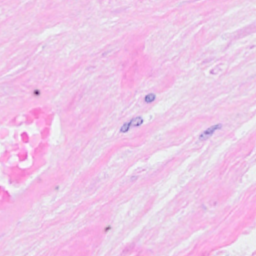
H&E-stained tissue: Breast